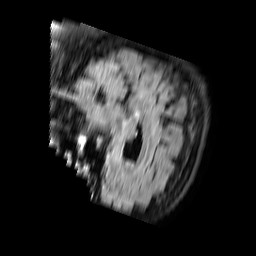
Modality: FLAIR
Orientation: sagittal
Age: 79
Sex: female
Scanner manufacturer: philips
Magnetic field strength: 3 T
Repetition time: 11 s
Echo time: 0.12 s